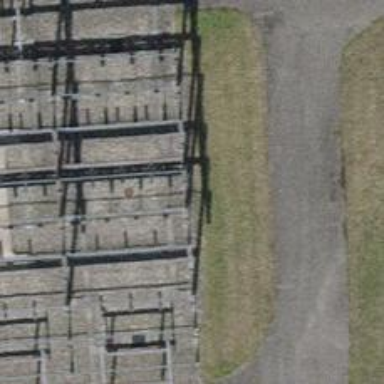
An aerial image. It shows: Insulator used in power equipment.